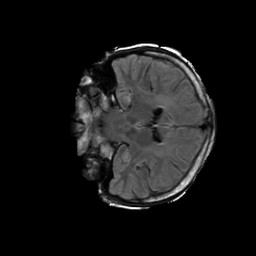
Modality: FLAIR
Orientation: coronal
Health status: ill
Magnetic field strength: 3 T